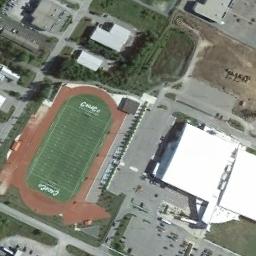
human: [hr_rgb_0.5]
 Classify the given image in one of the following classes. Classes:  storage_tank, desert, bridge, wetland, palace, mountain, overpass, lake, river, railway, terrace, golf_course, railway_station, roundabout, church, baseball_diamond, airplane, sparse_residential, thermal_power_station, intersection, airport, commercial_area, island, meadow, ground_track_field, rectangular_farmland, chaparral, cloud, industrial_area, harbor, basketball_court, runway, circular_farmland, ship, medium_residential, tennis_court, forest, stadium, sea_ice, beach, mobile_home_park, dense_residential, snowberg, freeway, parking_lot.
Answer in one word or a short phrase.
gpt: ground_track_field